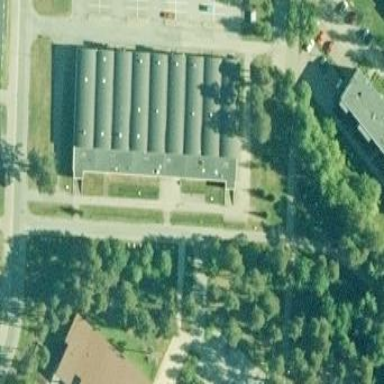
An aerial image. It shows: Sports center building.